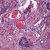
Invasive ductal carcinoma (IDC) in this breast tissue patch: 1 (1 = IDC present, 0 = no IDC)